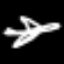
Label: airplane